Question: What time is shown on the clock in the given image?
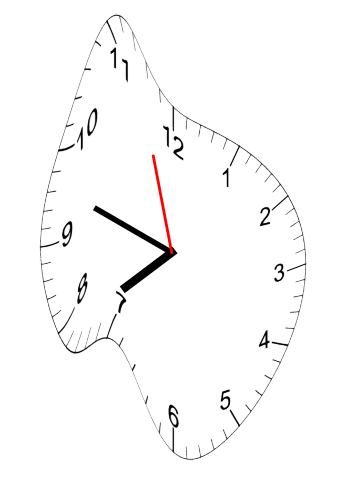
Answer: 07:47:57